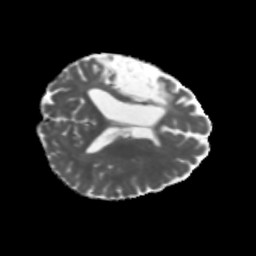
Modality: MD
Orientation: axial
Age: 56
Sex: female
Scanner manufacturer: siemens
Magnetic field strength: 3 T
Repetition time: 5.47 s
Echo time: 0.0854 s